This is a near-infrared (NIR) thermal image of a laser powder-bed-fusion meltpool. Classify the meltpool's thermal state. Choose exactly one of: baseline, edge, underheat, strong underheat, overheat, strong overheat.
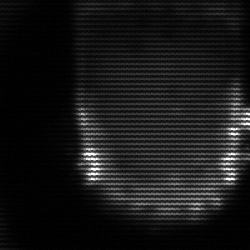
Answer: baseline